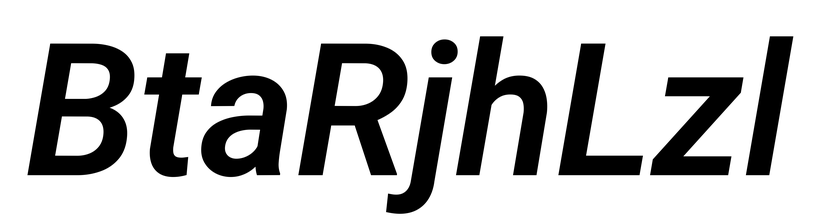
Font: Roboto-Italic_SemiBold_Italic